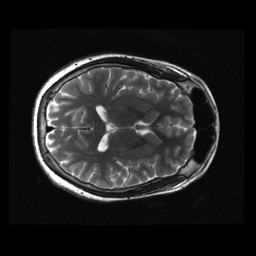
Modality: T2w
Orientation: axial
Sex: male
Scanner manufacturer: ge
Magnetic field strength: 3 T
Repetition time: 5 s
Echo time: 0.101 s